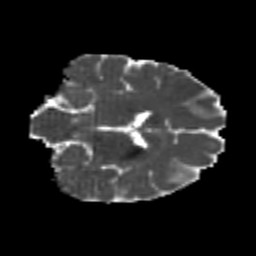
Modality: MD
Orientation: coronal
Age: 23
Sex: male
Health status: healthy
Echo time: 0.074 s